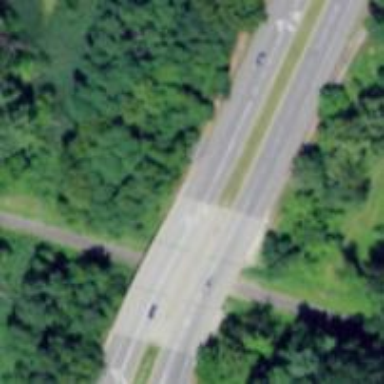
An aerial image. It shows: Primary highway bridge on expressway.